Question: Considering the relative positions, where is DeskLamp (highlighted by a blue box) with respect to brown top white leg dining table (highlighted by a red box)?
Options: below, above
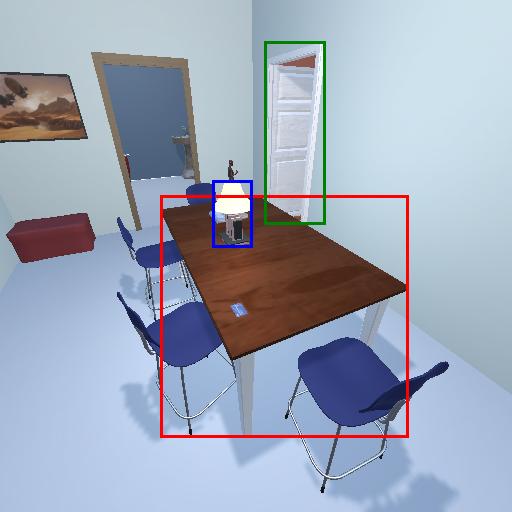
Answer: below